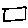
Label: square